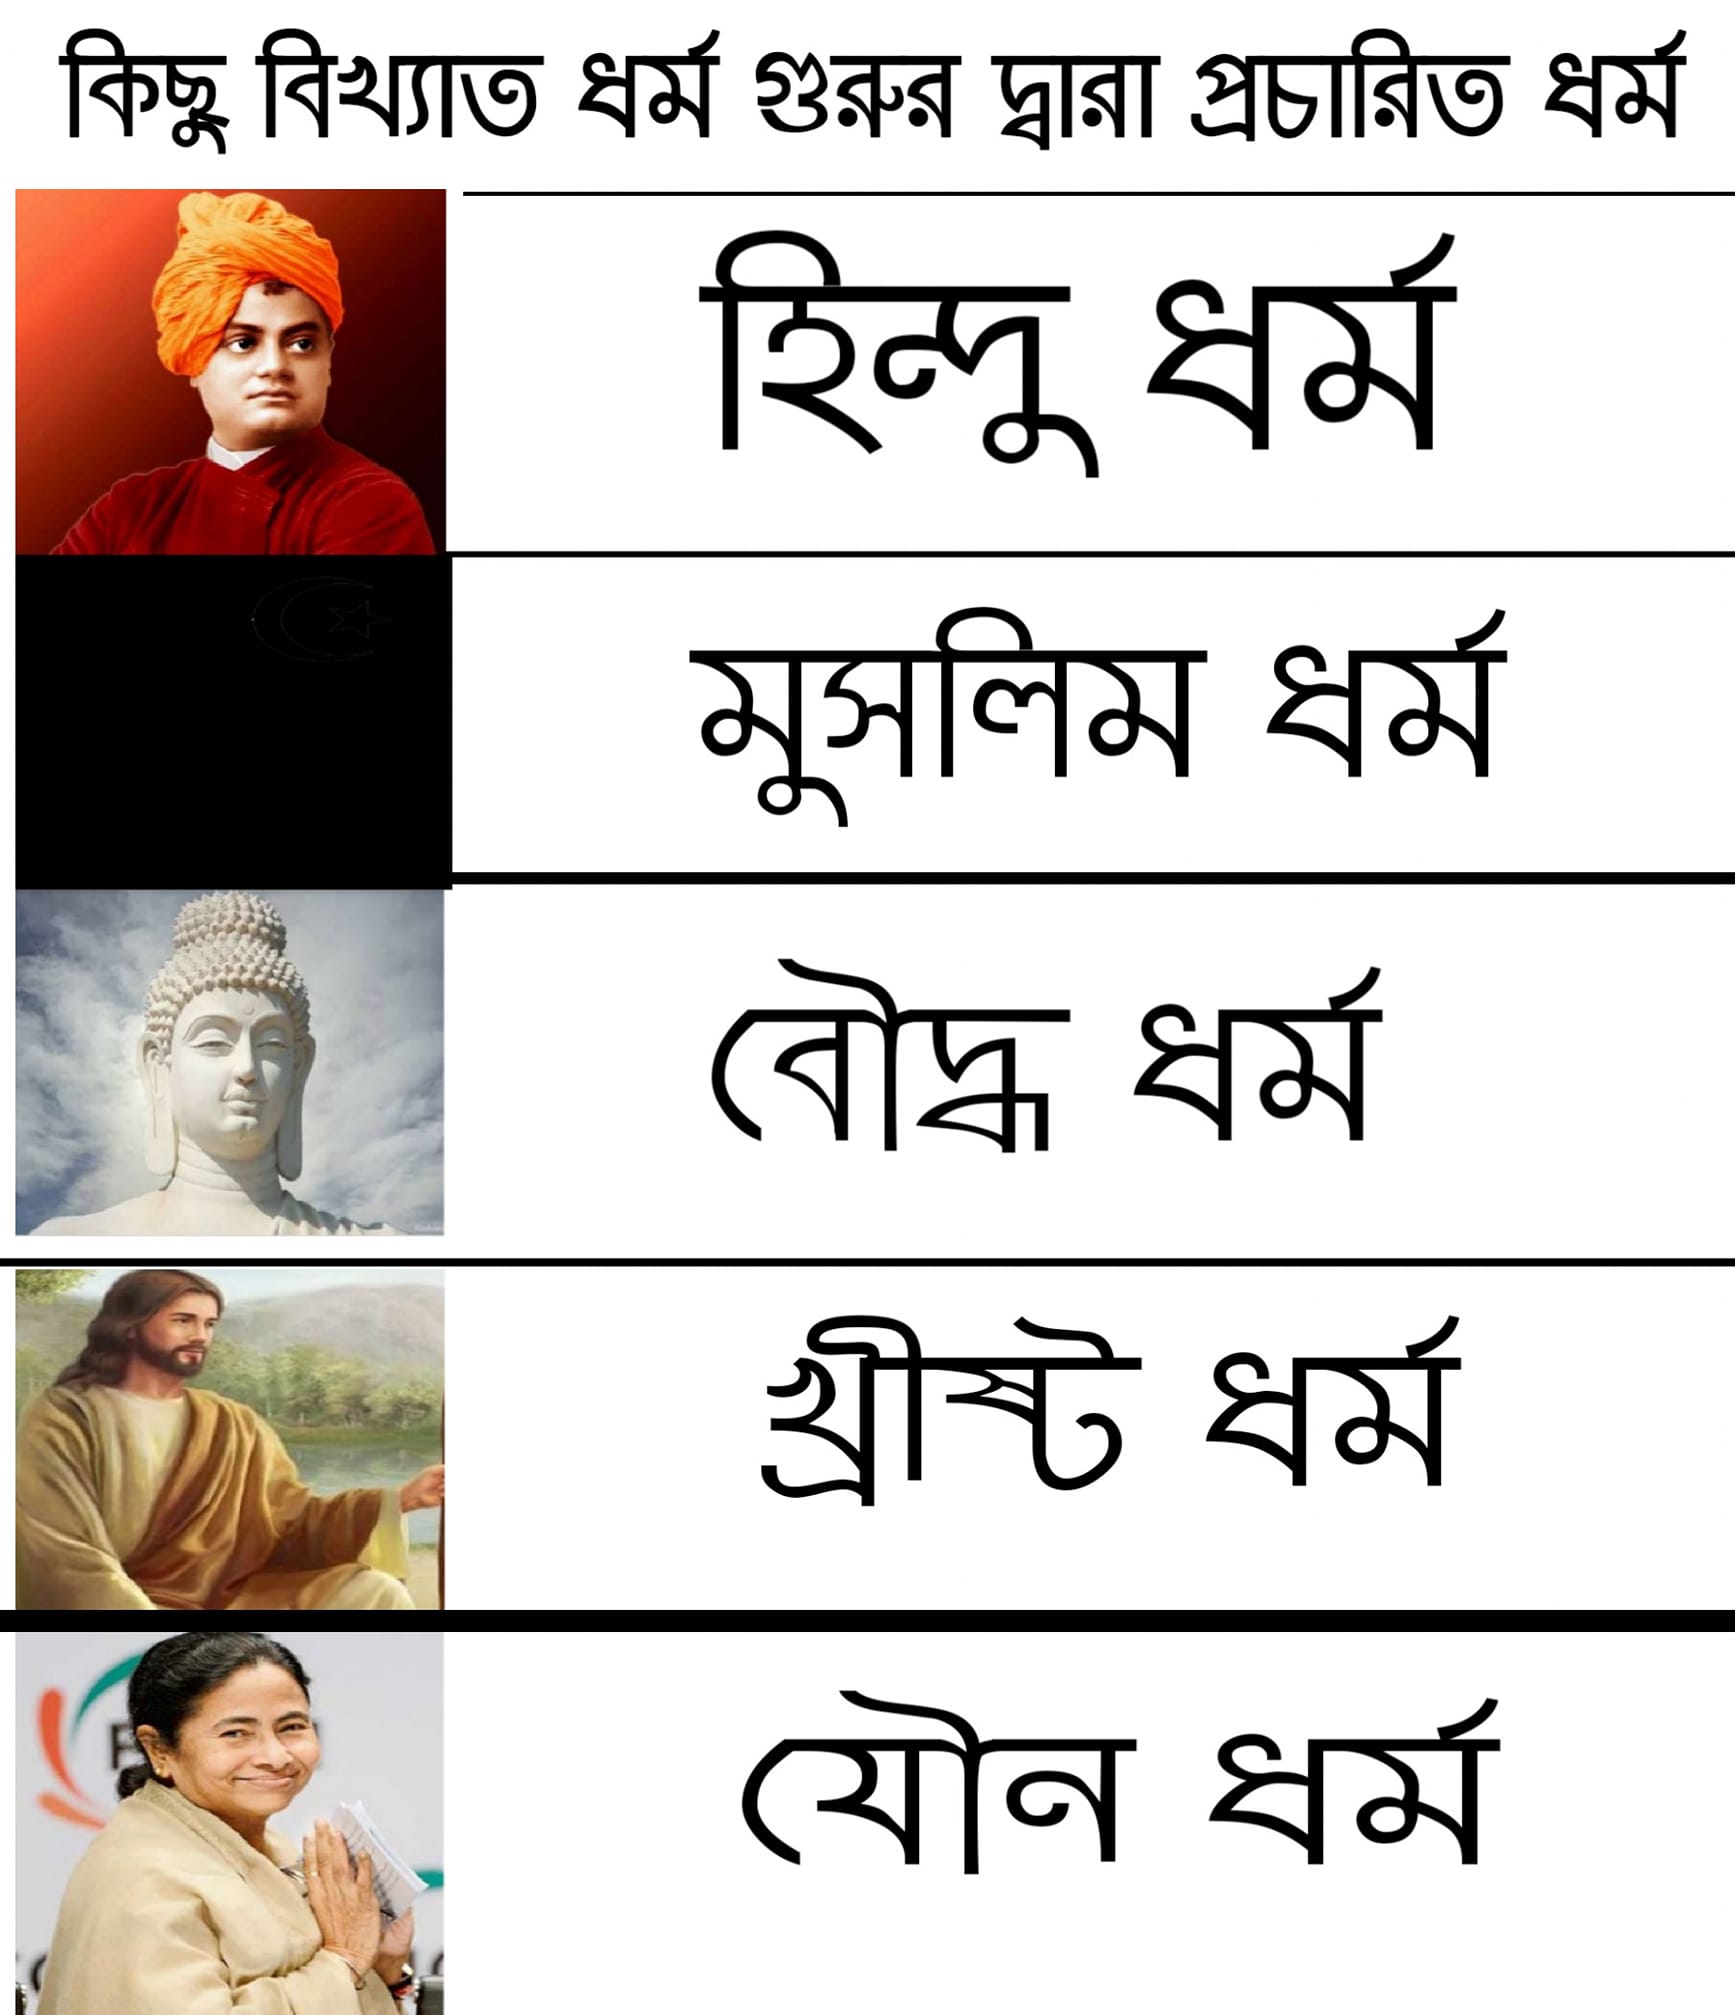
Caption:  কিছু বিখ্যাত ধর্ম গুরুর দ্বারা প্রচারিত ধর্ম    হিন্দু ধর্ম   মুসলিম ধর্ম  বৌদ্ধ ধর্ম খ্রীষ্ট ধর্ম   যৌন ধর্ম
Label: hate